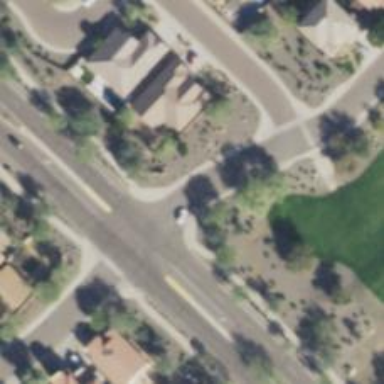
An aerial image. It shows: Residential road with asphalt surface.